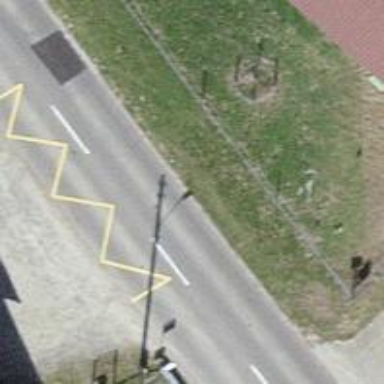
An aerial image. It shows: Bus stop with stop position for public transport.